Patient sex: F
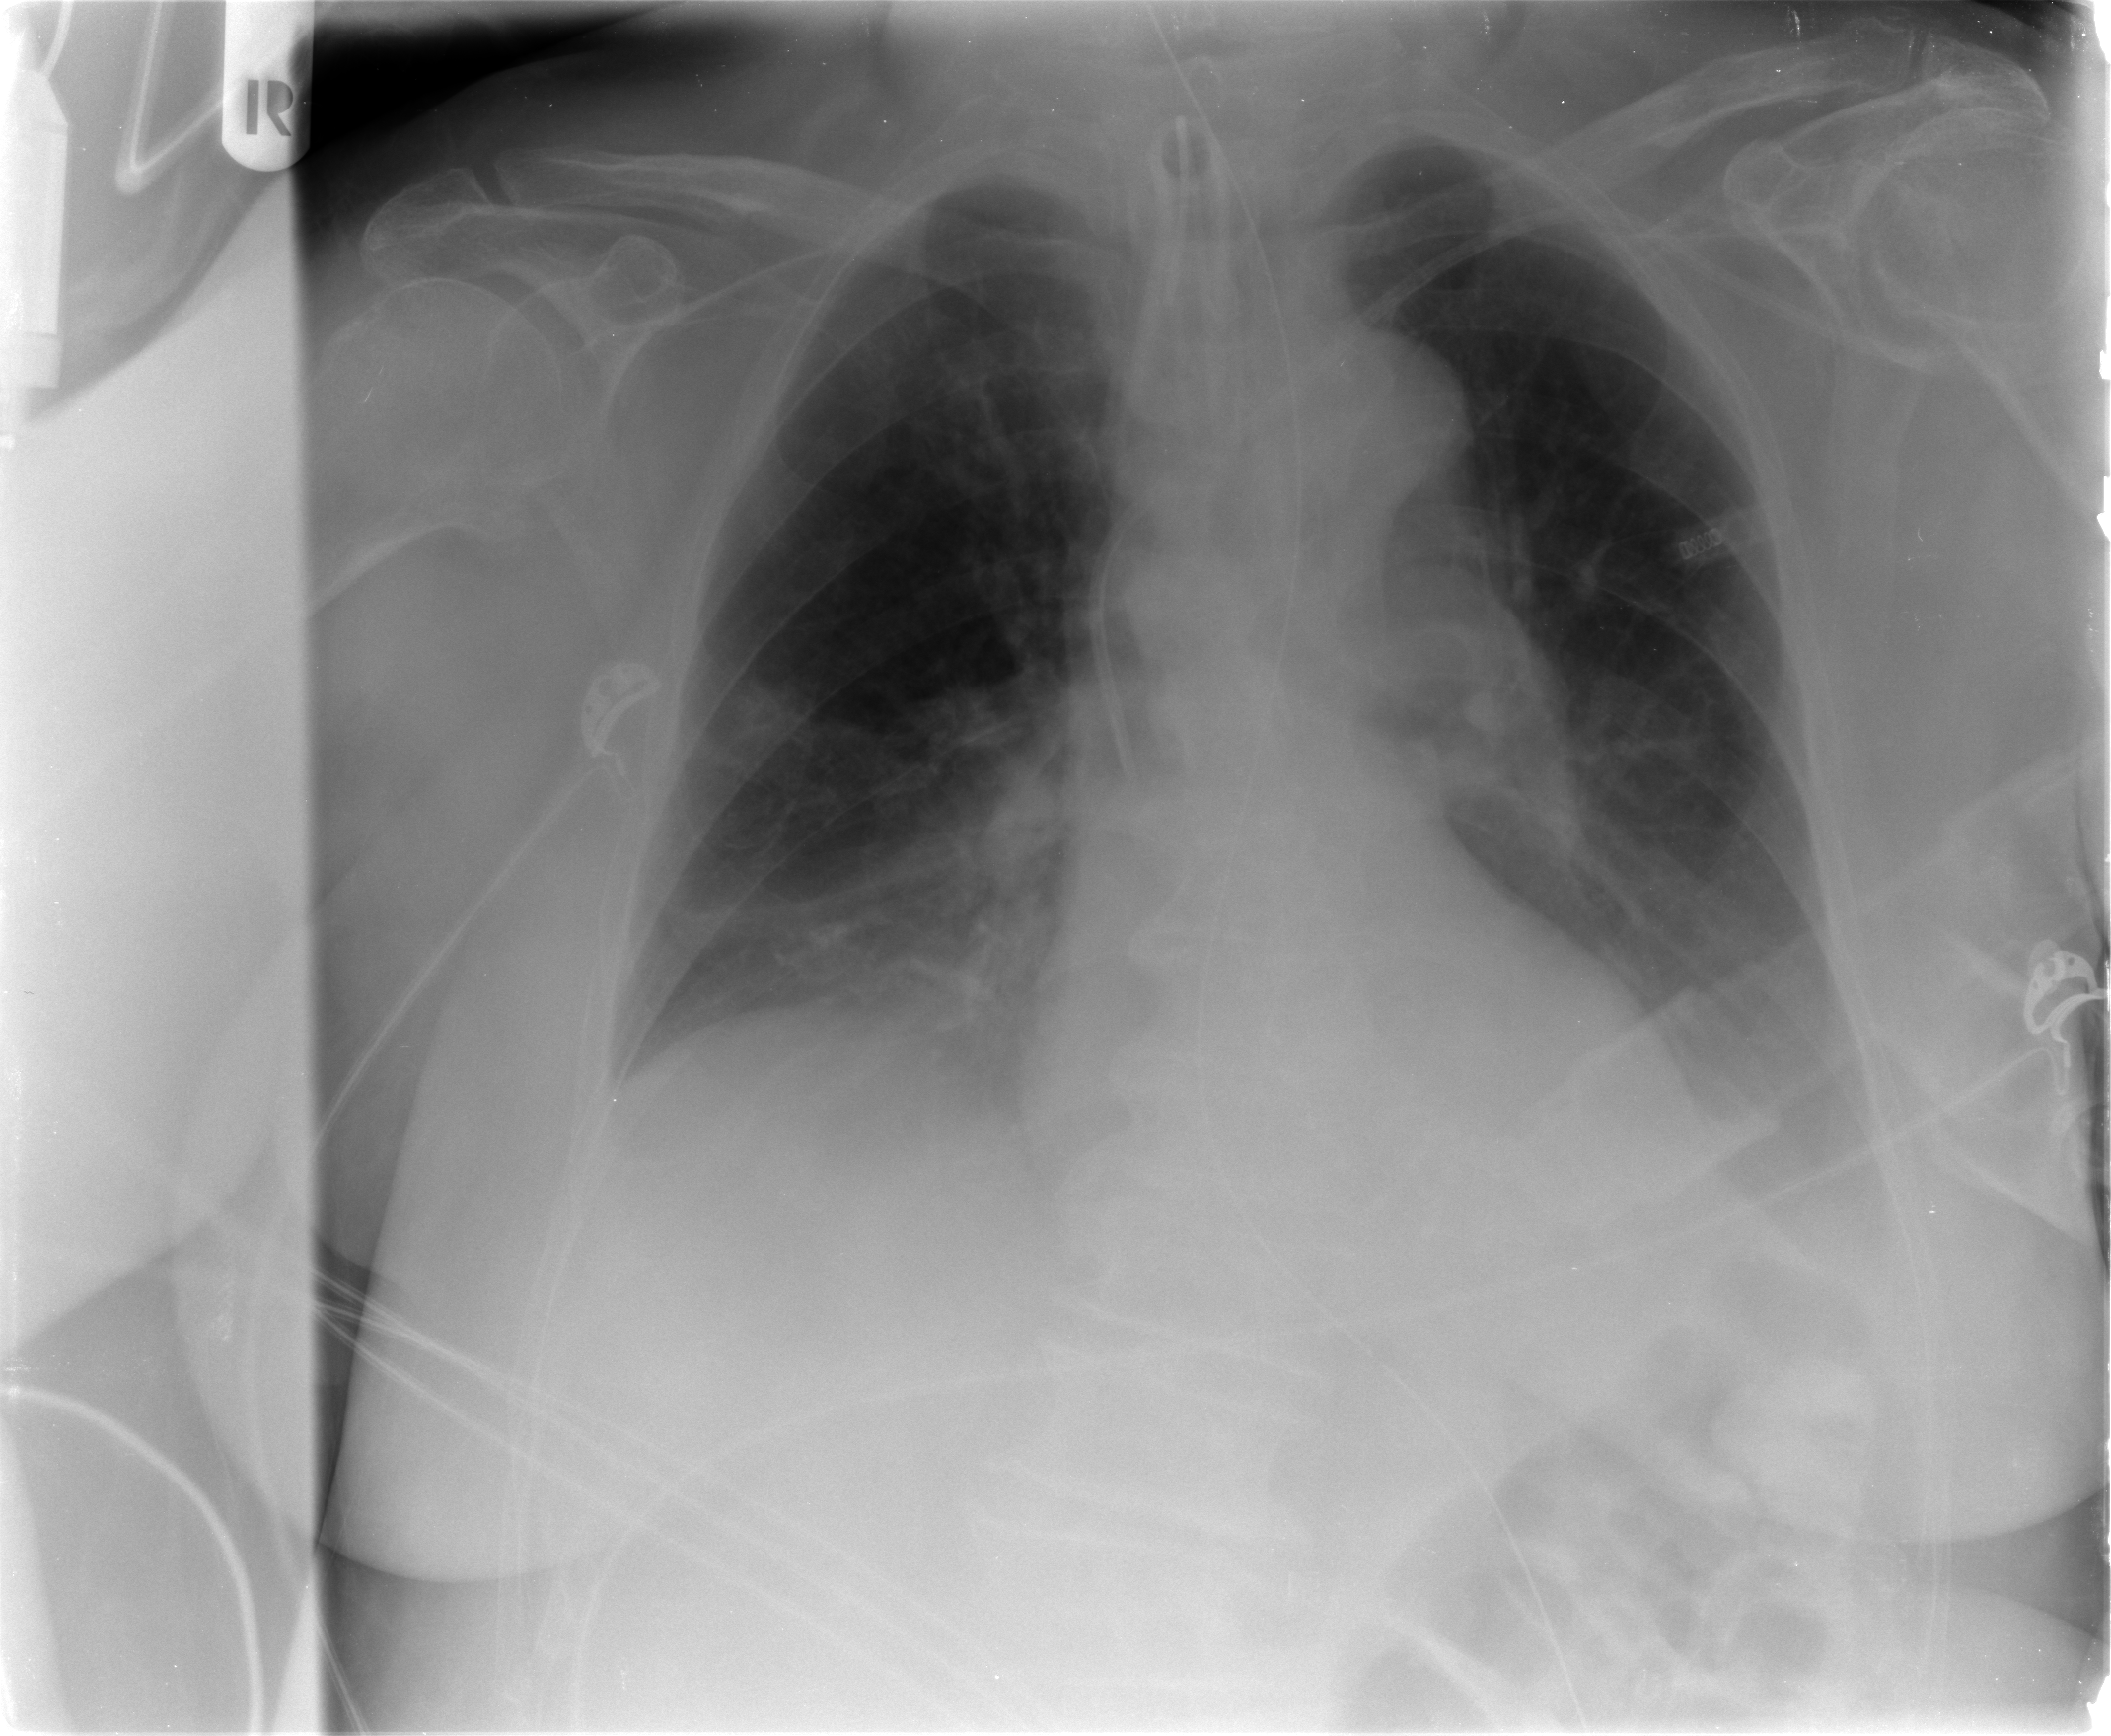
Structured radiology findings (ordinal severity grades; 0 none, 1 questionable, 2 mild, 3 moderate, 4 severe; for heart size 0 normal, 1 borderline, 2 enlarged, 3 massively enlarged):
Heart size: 0
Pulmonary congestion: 0
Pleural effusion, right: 2
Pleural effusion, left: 2
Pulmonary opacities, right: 0
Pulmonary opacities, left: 0
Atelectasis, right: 2
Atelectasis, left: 2